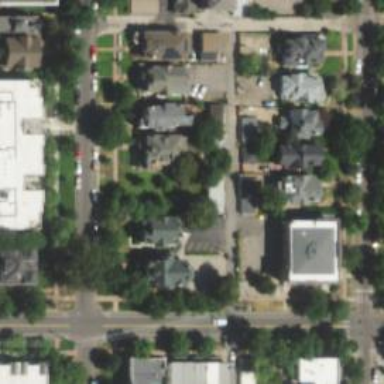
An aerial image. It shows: Neighbourhood with historic district.